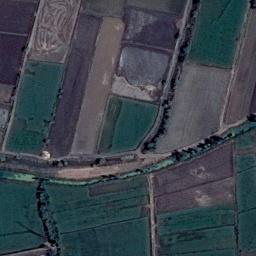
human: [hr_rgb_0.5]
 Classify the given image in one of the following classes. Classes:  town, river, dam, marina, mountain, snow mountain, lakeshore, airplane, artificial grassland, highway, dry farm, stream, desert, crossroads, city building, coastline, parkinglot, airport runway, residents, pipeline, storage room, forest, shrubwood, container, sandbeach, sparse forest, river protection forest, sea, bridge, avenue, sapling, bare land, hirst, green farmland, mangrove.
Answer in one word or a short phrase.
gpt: green farmland